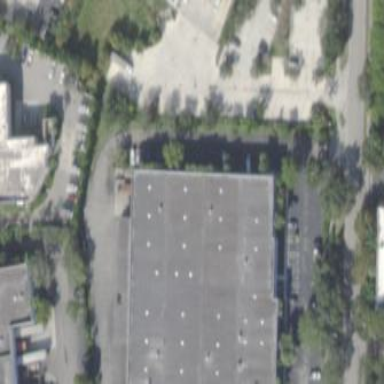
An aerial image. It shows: Warehouse building.